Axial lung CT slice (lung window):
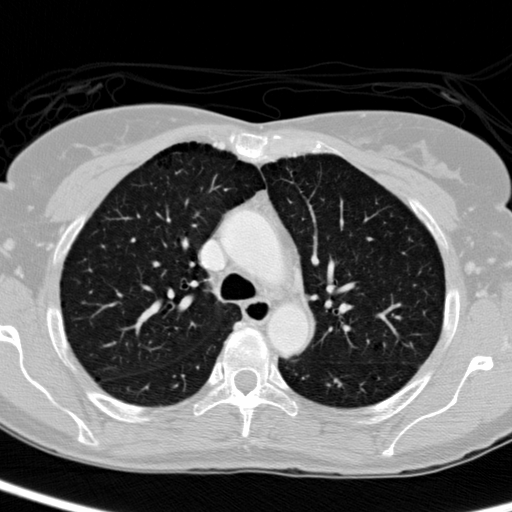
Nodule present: no